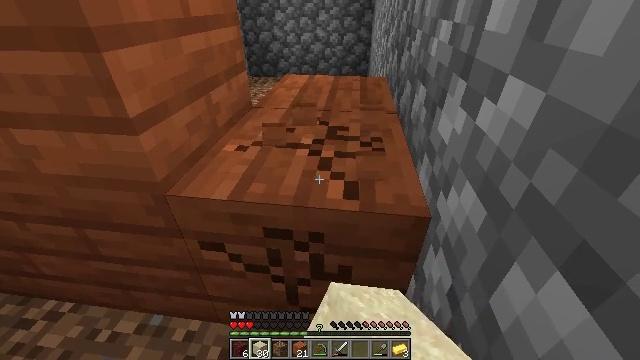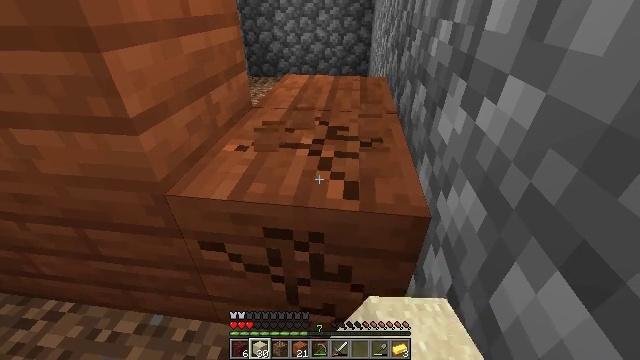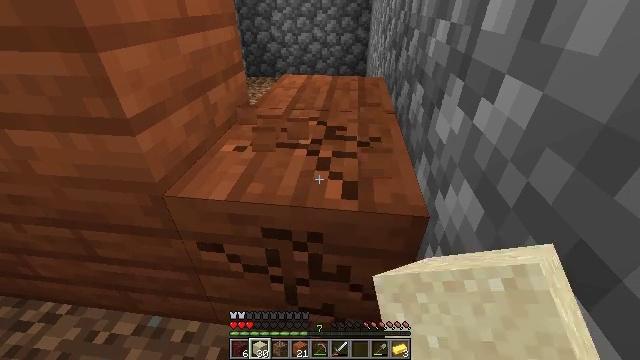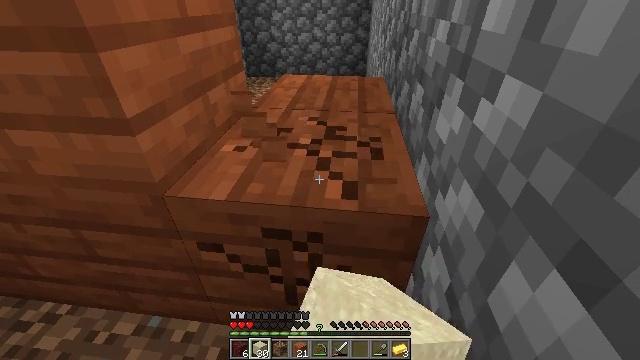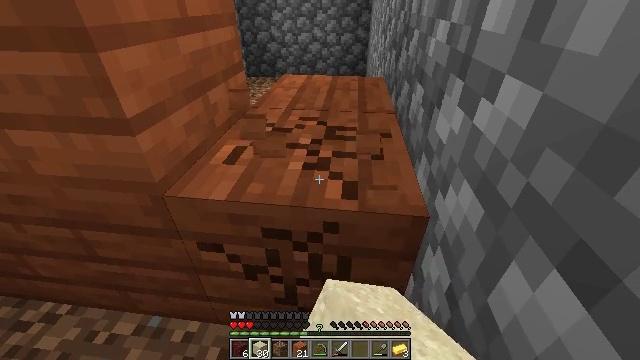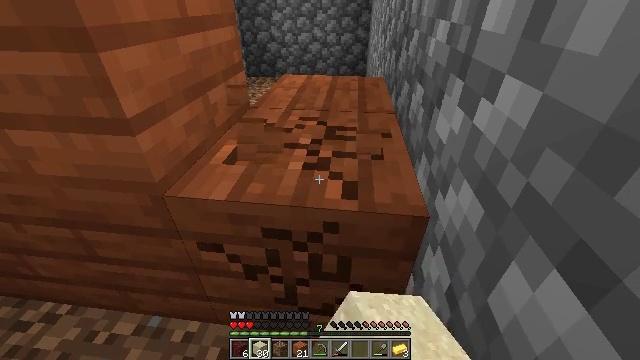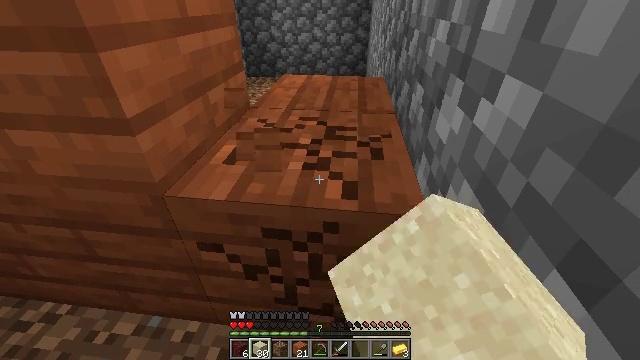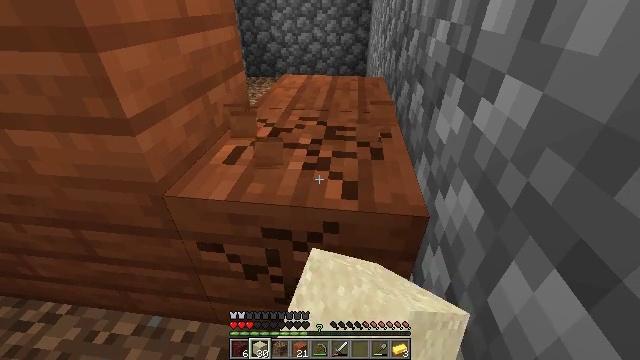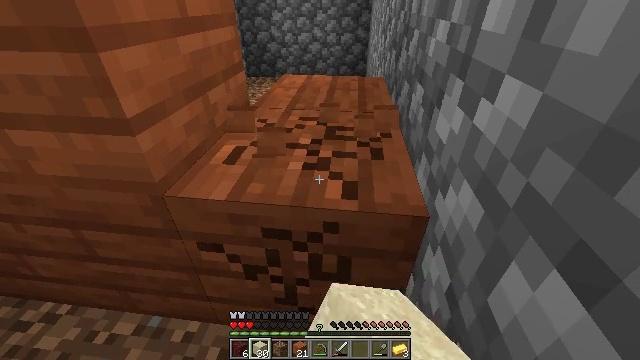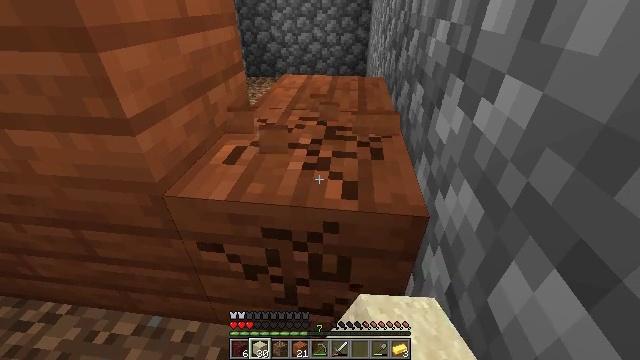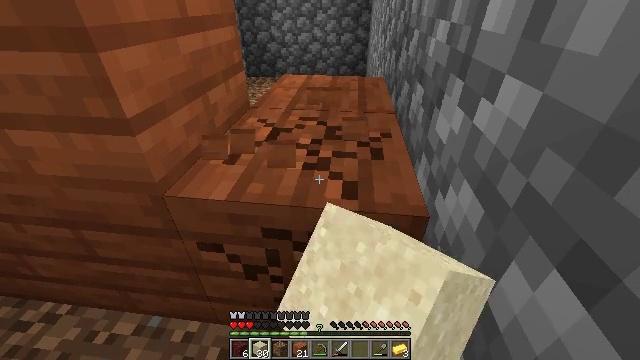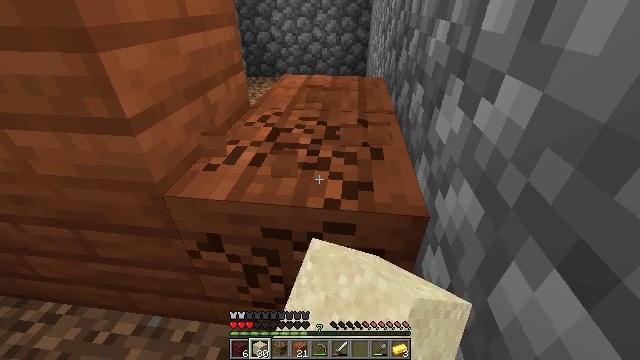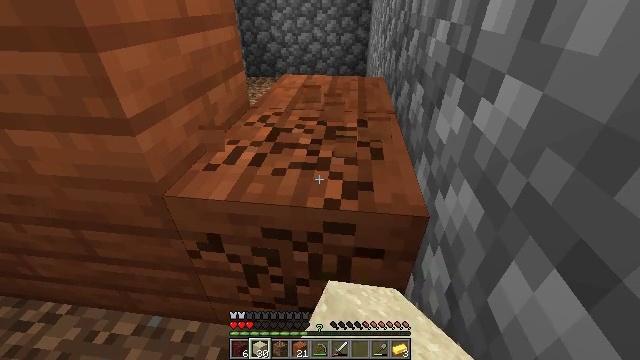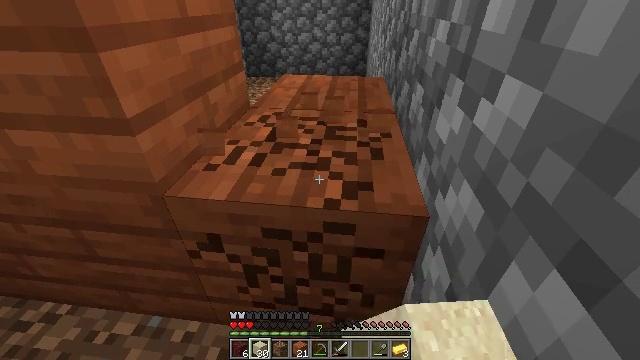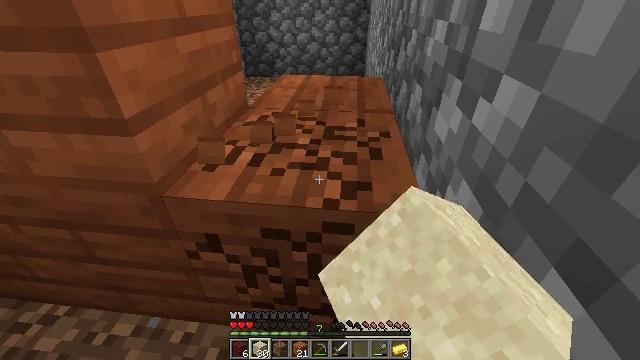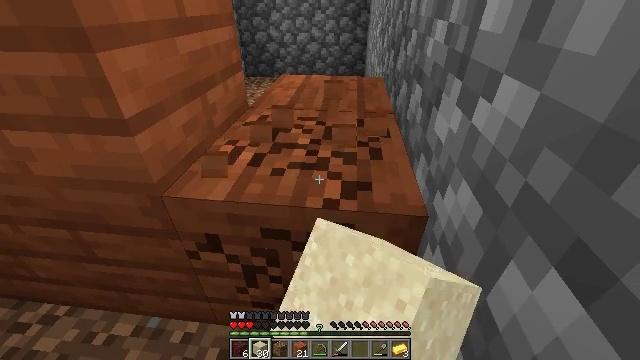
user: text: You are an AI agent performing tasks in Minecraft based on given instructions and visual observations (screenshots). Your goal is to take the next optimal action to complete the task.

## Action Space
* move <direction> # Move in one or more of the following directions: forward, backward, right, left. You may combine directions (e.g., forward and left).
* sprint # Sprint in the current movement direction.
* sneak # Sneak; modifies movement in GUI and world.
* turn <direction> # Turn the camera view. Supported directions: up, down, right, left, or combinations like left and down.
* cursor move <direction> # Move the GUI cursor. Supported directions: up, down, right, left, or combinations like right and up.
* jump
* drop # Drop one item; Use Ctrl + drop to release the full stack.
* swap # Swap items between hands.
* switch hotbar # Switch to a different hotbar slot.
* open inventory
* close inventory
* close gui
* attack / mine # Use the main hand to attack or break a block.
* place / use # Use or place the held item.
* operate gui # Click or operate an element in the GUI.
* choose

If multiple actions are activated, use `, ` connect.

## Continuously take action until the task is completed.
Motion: motion action
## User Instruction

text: Mine acacia planks.
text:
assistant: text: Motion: attack / mine
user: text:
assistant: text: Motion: attack / mine
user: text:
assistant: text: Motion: attack / mine
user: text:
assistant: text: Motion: attack / mine
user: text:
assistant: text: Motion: attack / mine
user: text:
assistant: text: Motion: attack / mine
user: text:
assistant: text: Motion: attack / mine
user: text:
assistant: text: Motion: attack / mine
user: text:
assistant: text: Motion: attack / mine
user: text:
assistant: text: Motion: attack / mine
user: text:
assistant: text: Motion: attack / mine
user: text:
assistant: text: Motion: attack / mine
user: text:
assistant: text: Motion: attack / mine
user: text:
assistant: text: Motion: attack / mine
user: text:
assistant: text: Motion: attack / mine
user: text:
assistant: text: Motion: attack / mine
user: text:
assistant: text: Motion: attack / mine
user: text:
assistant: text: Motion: move forward, attack / mine
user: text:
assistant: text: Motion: move forward, attack / mine
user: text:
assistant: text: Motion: move forward, attack / mine
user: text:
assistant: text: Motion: move forward, attack / mine
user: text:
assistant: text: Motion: attack / mine
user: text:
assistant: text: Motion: attack / mine
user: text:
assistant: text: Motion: attack / mine
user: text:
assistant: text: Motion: attack / mine
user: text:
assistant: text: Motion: attack / mine
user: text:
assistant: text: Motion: attack / mine
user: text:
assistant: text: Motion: attack / mine
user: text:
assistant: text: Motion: attack / mine
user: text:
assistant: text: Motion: attack / mine